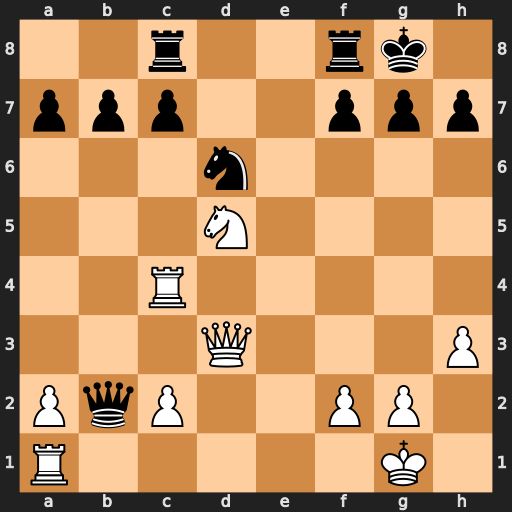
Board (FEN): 2r2rk1/ppp2ppp/3n4/3N4/2R5/3Q3P/PqP2PP1/R5K1
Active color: w
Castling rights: -
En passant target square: -
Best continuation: Ne7+ Kh8 Qxh7+ Kxh7 Rh4#